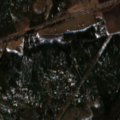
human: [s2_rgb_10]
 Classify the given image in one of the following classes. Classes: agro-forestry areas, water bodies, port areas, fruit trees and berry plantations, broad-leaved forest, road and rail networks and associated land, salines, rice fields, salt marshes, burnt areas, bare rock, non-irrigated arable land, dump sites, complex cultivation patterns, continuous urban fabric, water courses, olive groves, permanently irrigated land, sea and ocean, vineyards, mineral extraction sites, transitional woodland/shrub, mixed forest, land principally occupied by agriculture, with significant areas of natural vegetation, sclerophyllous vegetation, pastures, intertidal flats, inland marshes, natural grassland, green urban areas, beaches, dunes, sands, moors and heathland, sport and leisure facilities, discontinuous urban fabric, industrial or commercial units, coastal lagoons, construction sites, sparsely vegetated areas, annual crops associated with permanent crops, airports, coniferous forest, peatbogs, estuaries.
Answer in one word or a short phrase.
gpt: non-irrigated arable land, land principally occupied by agriculture, with significant areas of natural vegetation, coniferous forest, transitional woodland/shrub